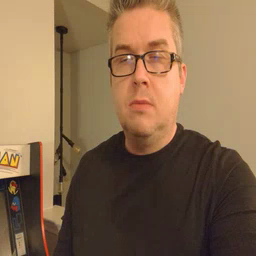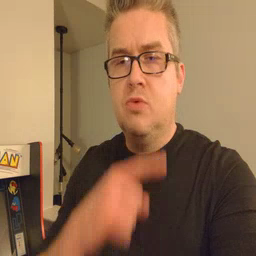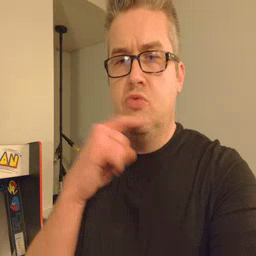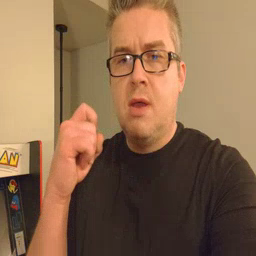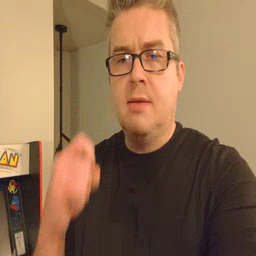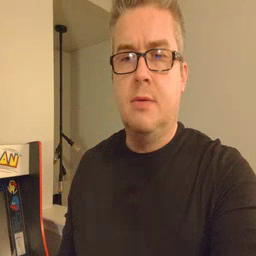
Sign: dry